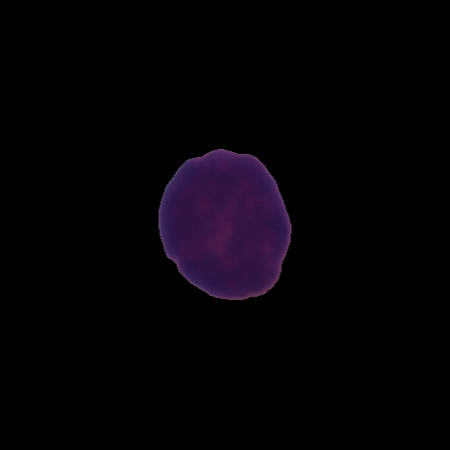
Label: healthy